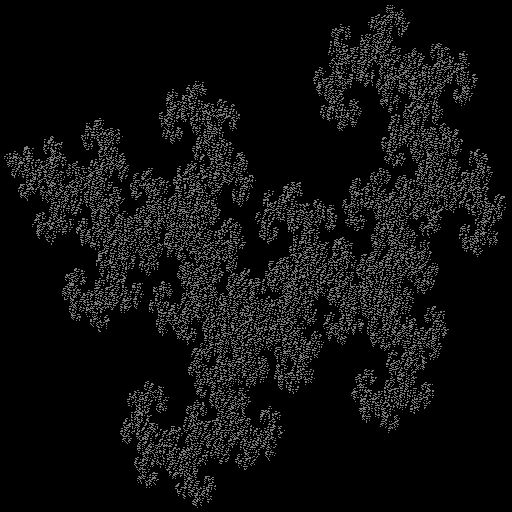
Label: a2